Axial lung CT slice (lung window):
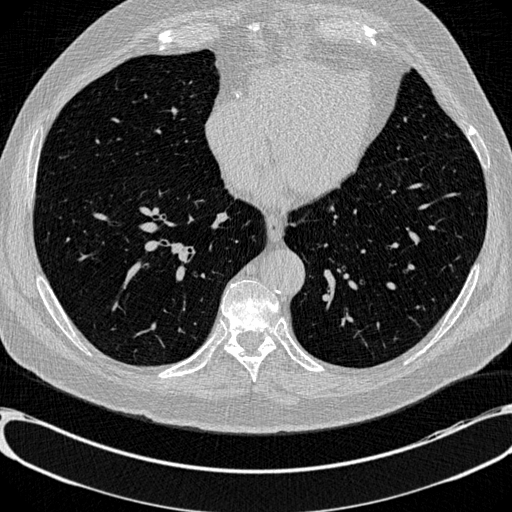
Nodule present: yes
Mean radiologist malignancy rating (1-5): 2